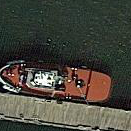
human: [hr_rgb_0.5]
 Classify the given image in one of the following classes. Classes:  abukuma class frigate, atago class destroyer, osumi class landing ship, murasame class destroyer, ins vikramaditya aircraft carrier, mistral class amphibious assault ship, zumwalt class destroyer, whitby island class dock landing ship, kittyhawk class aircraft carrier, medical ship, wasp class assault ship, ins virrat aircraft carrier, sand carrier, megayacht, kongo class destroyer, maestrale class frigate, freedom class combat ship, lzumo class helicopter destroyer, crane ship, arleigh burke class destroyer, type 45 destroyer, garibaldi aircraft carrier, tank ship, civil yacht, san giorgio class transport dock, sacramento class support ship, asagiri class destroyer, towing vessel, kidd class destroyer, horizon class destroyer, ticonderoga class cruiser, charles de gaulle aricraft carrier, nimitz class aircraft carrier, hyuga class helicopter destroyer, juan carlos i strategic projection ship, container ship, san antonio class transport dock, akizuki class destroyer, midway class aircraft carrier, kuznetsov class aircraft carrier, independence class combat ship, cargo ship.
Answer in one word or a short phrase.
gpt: Towing vessel